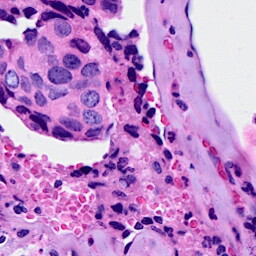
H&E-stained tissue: Breast